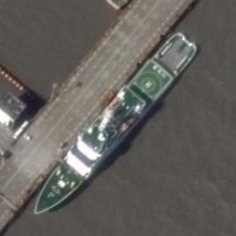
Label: cruiser